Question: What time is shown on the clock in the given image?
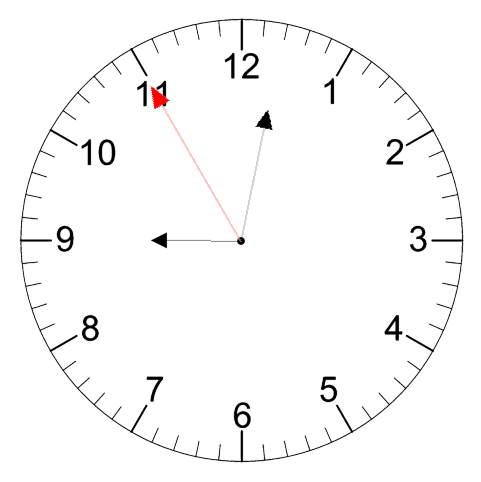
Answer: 09:01:55